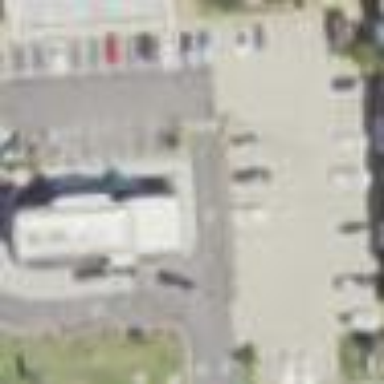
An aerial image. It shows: Parking area.